I will show an image sequence of human cooking. I have annotated the images with numbered circles. Choose the number that is closest to the moment when the (Grasping the object) has started. You are a five-time world champion in this game. Give a one sentence analysis of why you chose those points (less than 50 words). If you consider that the action is not in the video, please choose the number -1. Provide your answer at the end in a json file of this format: {"points": []}
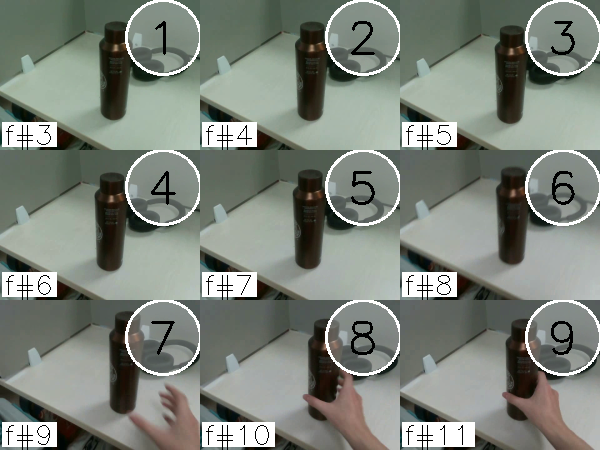
Frame 9 shows the clearest moment of hand-object contact.
{"points": [9]}